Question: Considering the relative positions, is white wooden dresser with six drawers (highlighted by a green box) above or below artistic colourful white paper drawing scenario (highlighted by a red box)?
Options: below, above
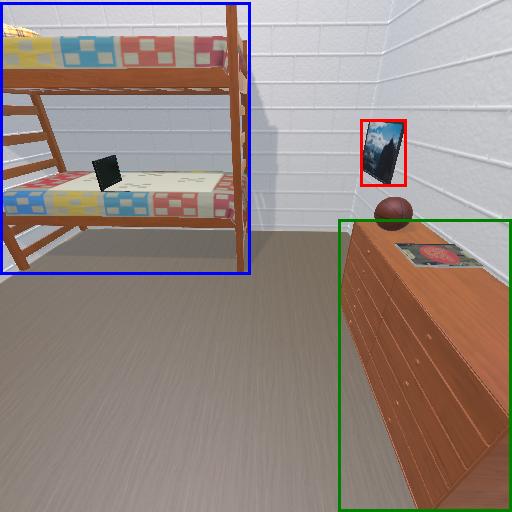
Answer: below